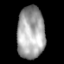
Tissue: lung
Cell type: Epithelial cells
Senescence score: 0.2248
Nuclear area (px): 1405
Mean DAPI intensity: 165.164